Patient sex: F
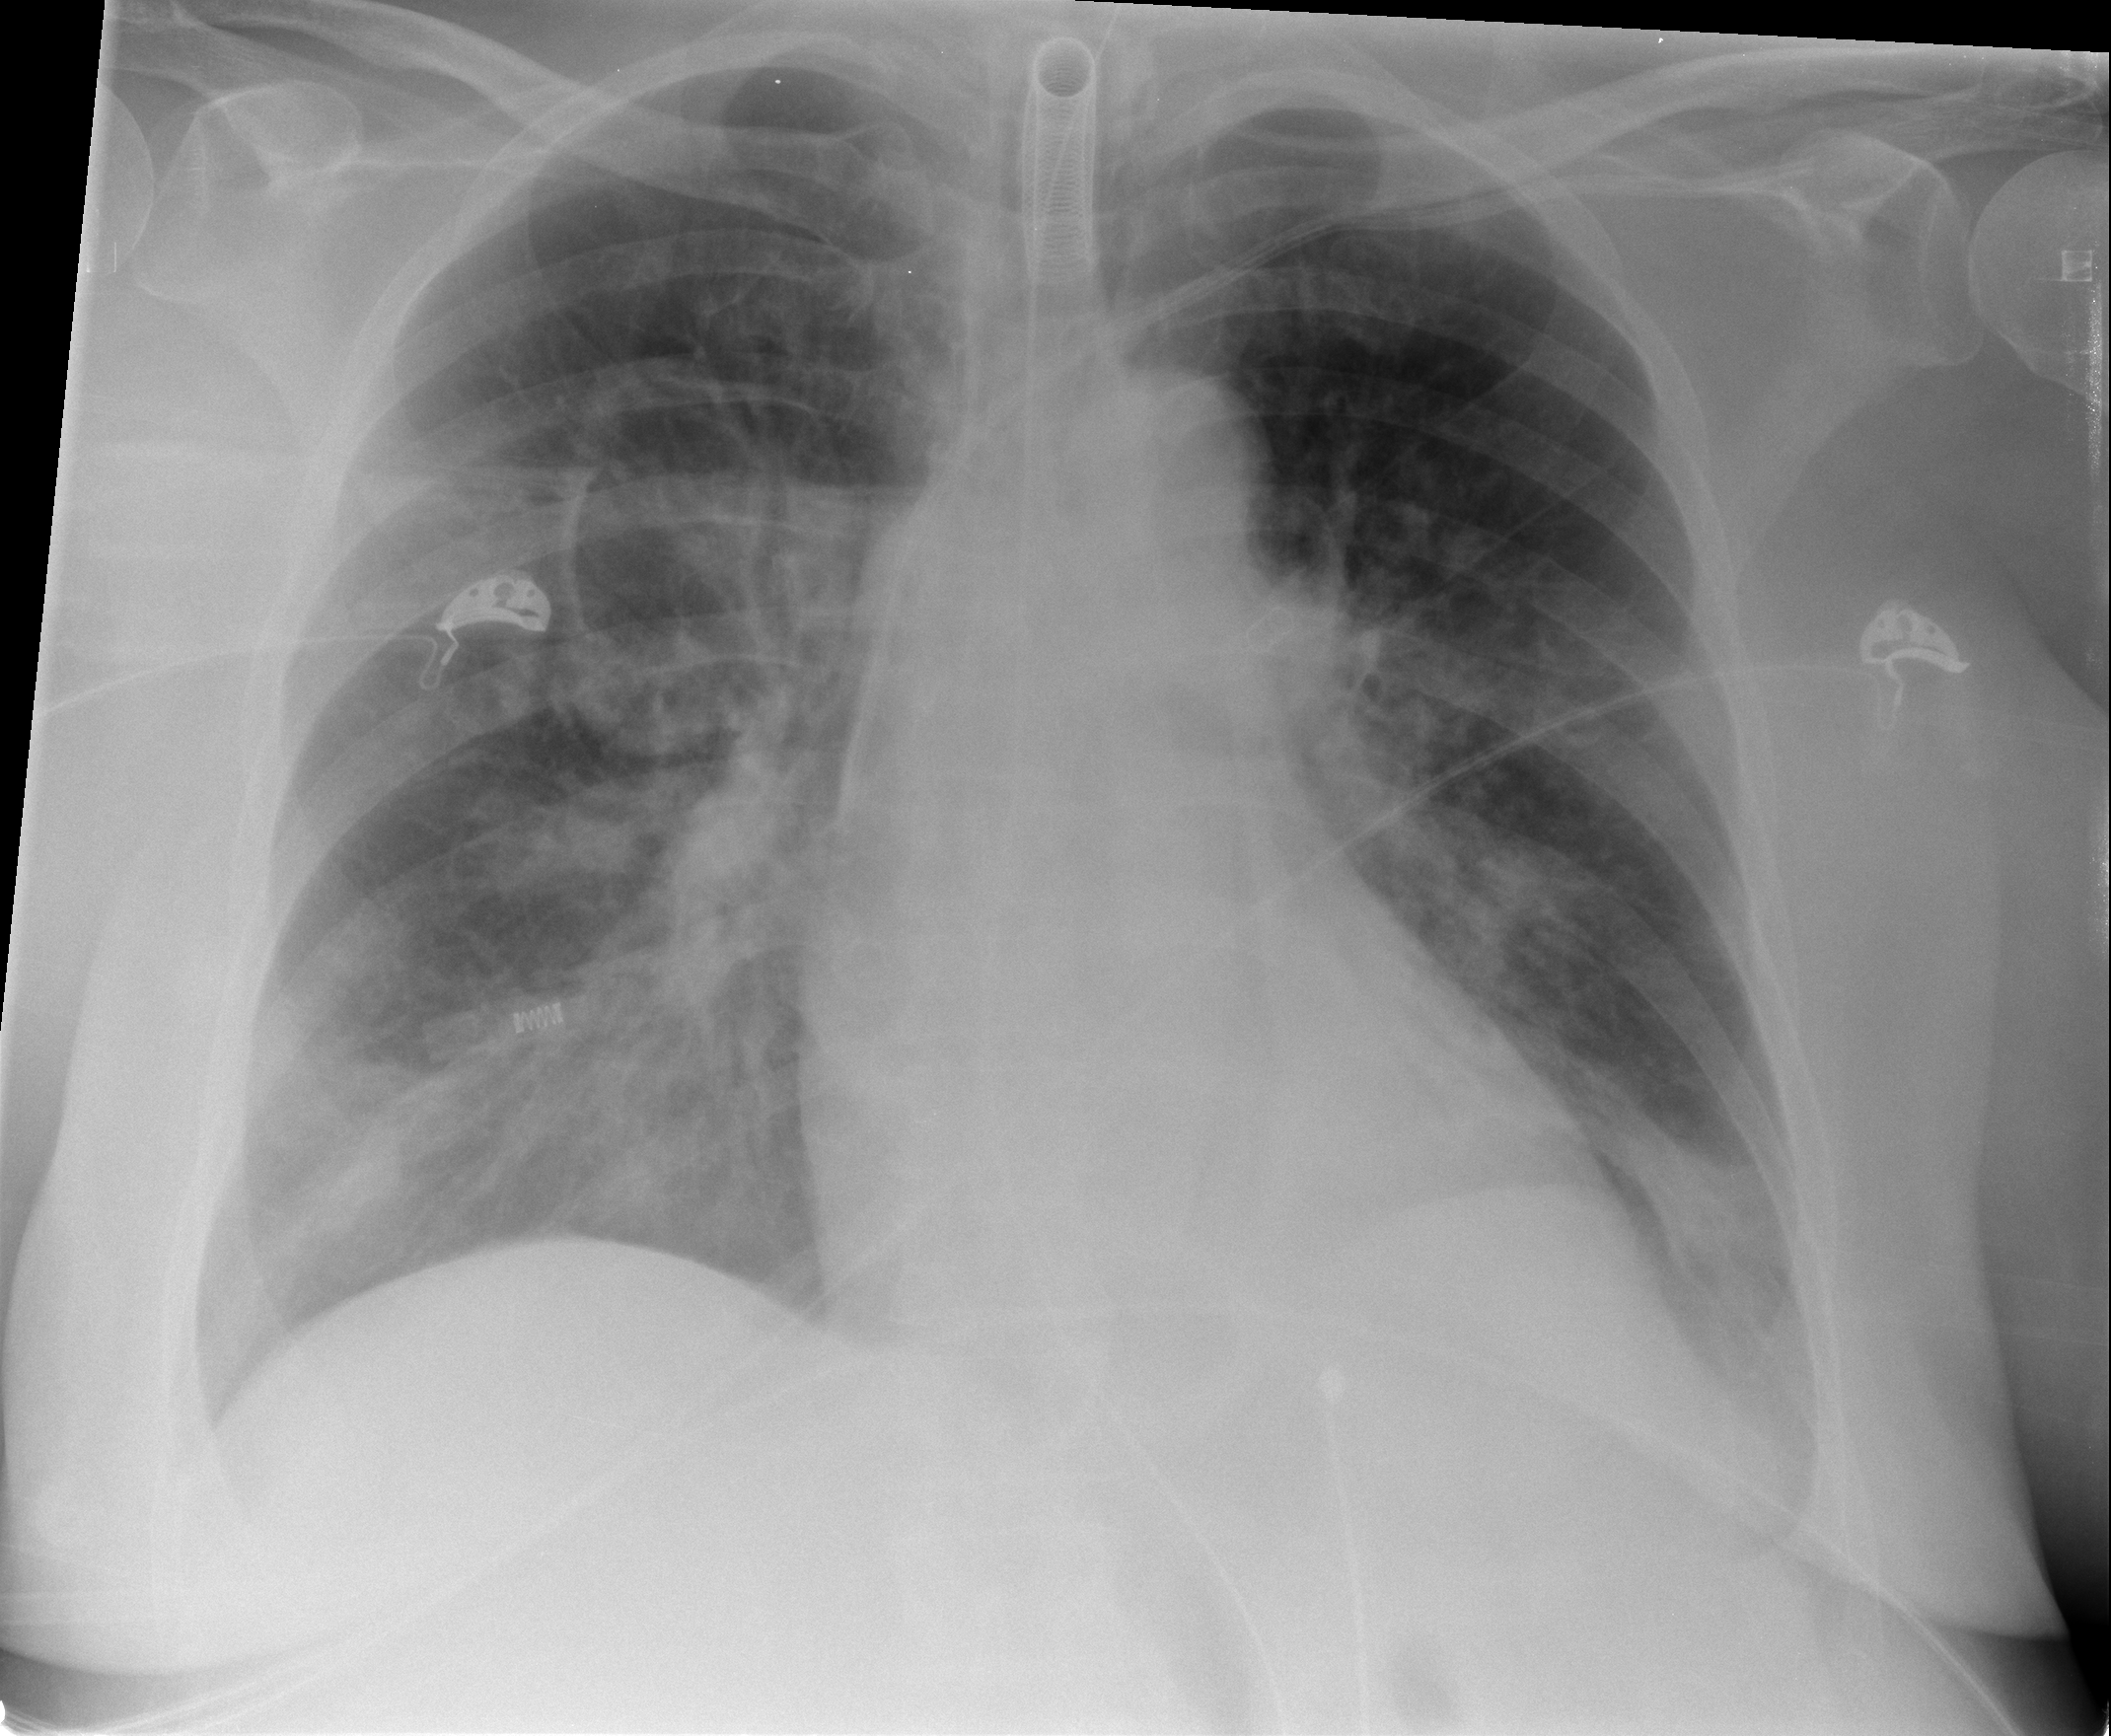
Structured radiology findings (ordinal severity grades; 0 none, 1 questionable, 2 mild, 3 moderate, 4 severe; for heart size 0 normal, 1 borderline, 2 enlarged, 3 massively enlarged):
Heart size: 0
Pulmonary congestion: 0
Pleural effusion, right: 0
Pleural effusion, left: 0
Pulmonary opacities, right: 3
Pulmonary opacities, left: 1
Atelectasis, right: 2
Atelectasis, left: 2